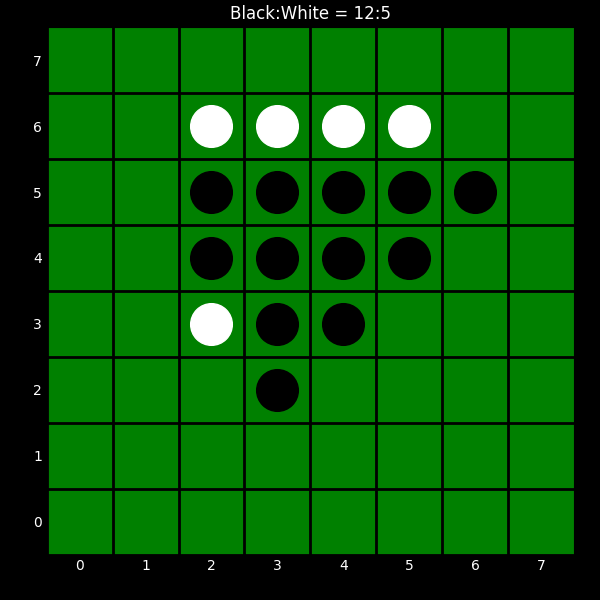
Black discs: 12
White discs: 5